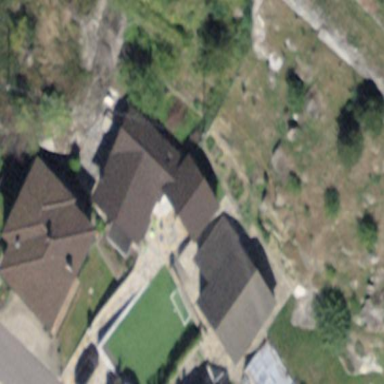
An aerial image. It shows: Detached building.